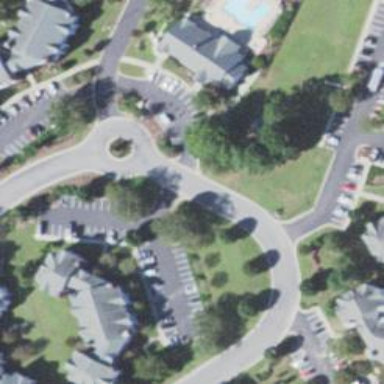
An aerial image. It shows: Residential road that intersects with roundabout.